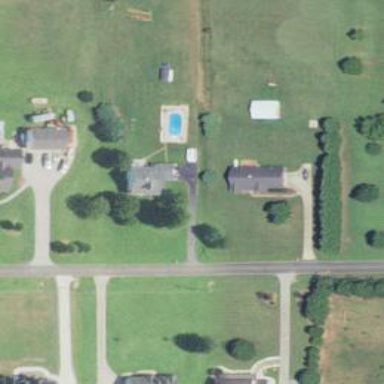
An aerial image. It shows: Driveway.